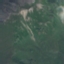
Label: HerbaceousVegetation